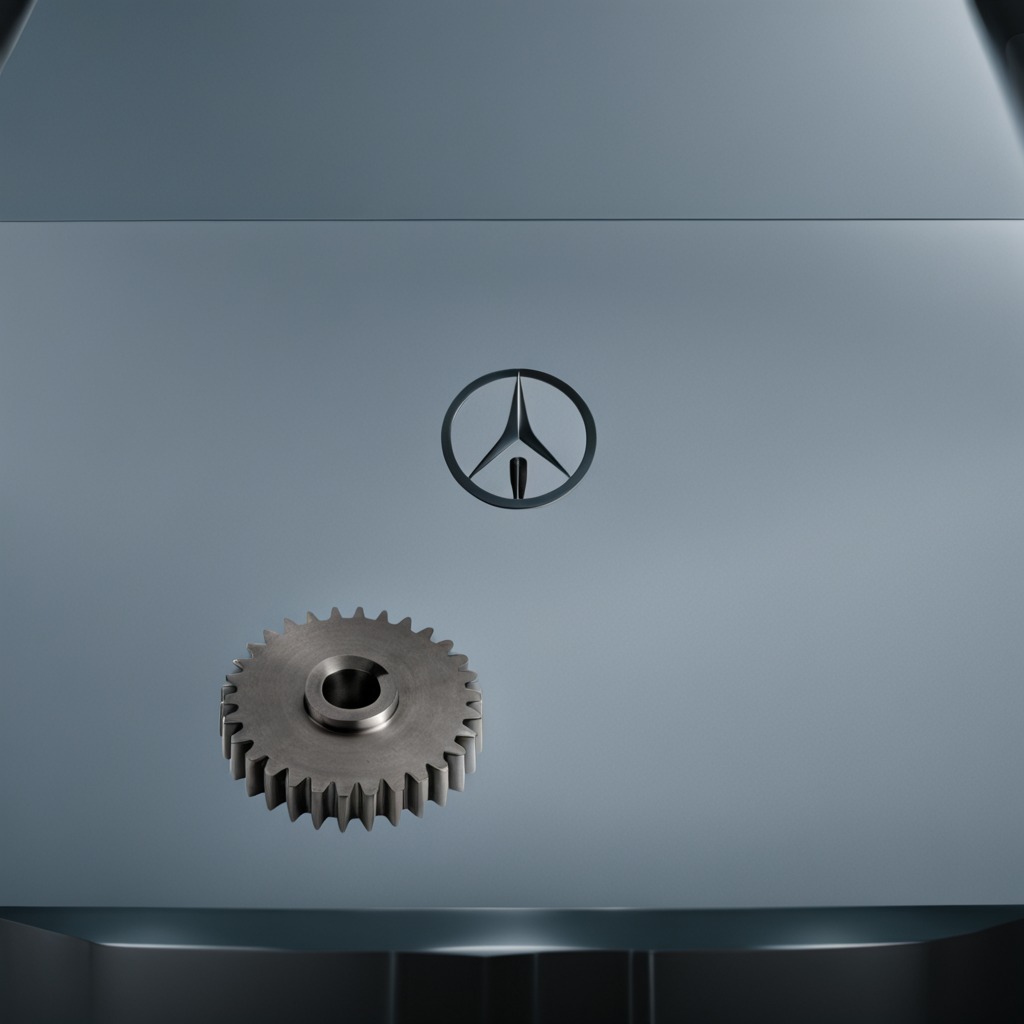
A steel gear with teeth is lying on a toolbox surface in an airplane hangar workshop.